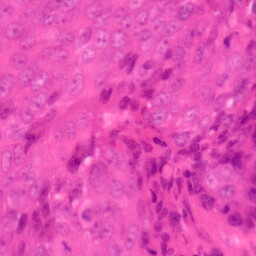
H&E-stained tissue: Colon